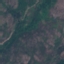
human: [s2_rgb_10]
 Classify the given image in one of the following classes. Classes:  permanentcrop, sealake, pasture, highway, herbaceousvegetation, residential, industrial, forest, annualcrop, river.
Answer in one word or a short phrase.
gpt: HerbaceousVegetation